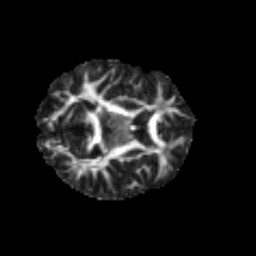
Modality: FA
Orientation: axial
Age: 21
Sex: female
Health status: healthy